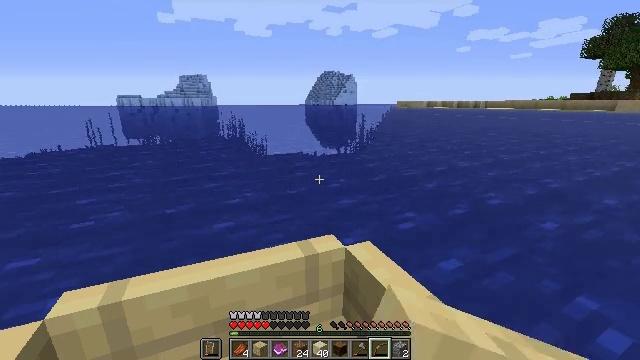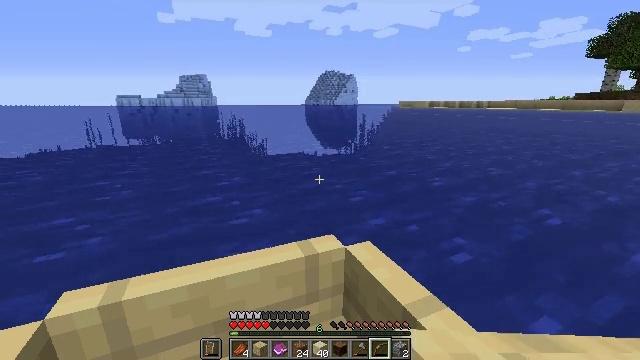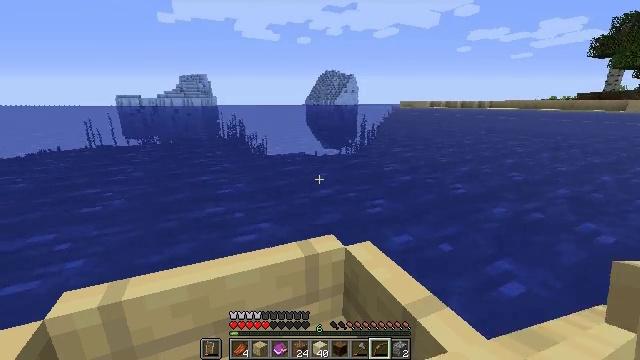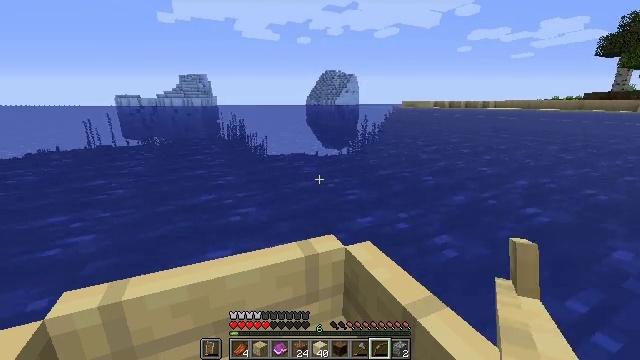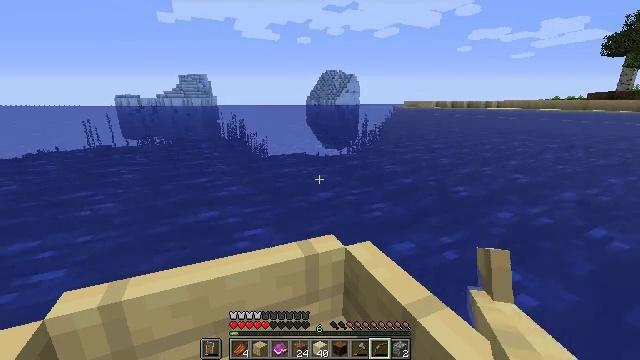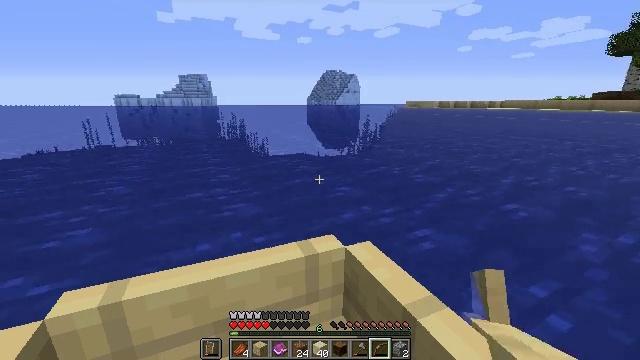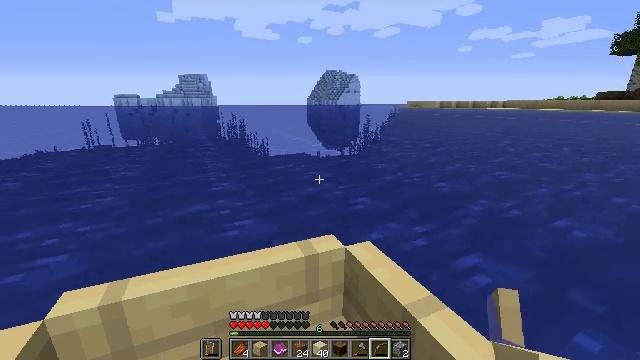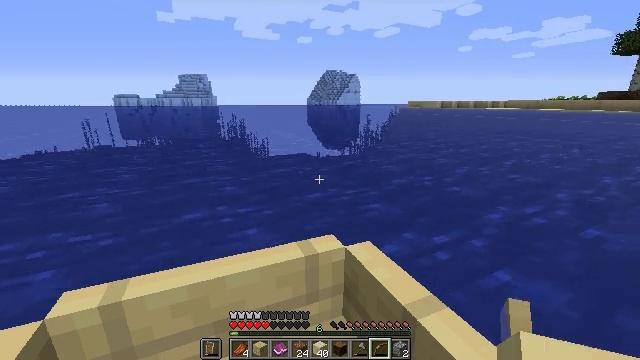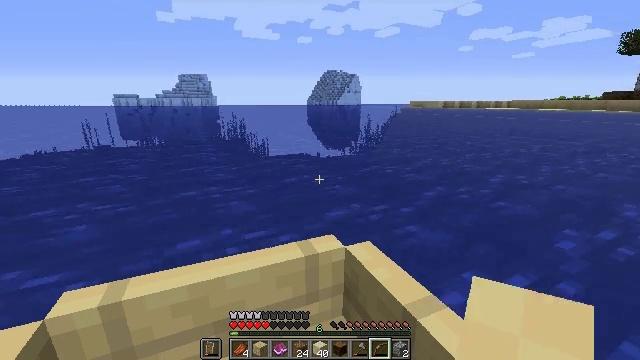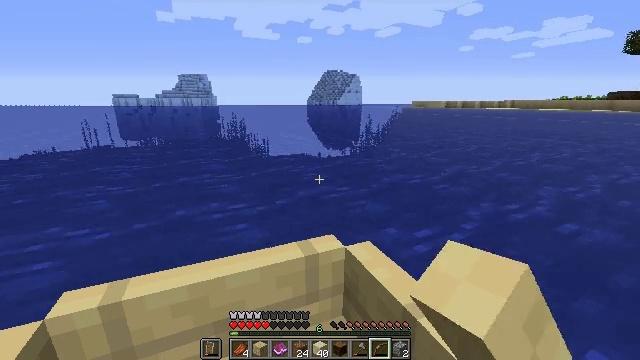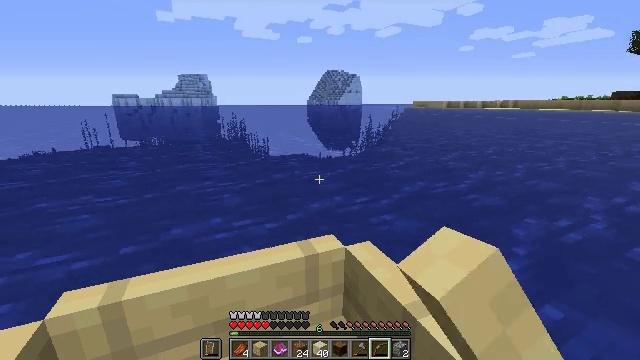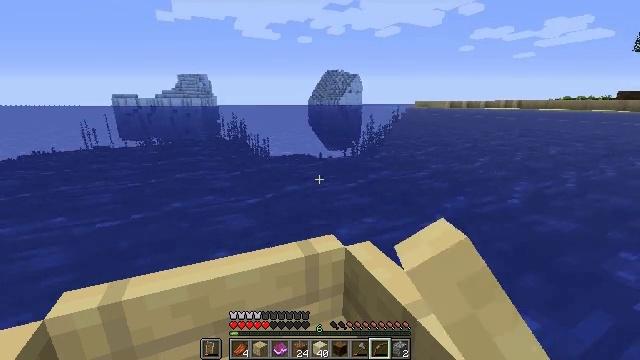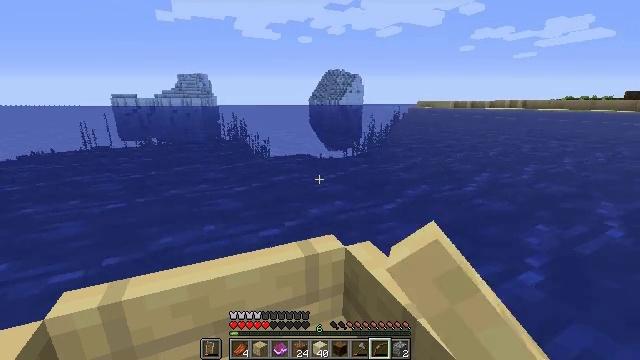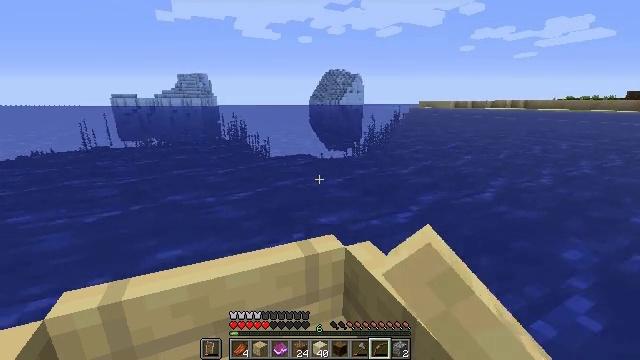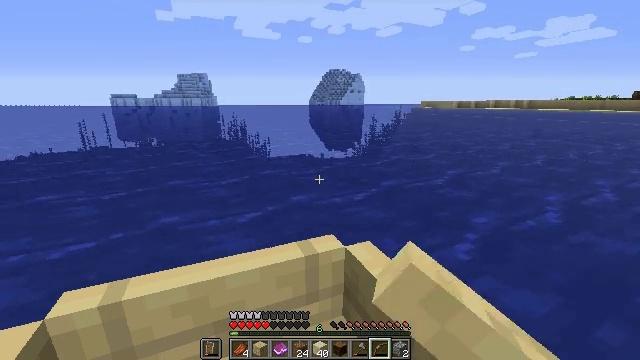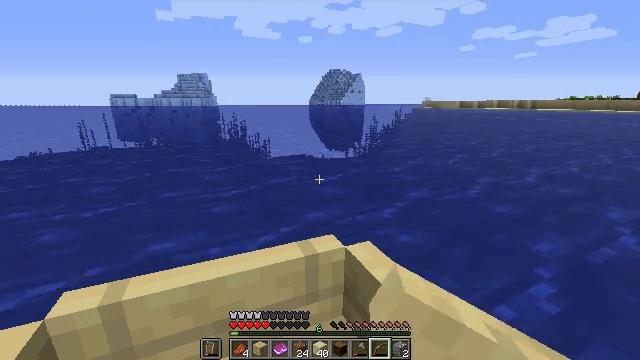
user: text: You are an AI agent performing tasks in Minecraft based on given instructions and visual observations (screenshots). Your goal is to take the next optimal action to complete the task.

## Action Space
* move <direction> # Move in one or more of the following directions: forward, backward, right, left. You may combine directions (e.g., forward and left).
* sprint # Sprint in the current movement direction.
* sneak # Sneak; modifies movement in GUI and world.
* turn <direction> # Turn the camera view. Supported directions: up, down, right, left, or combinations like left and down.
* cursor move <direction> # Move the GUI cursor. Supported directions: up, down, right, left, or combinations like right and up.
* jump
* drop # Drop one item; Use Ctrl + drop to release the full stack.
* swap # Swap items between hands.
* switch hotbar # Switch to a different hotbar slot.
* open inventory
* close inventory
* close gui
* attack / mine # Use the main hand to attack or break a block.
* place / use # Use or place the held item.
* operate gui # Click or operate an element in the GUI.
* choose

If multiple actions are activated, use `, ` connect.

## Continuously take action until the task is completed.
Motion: motion action
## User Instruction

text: Gather packed ice blocks.
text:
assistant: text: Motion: move forward
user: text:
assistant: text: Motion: move forward
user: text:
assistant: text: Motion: move forward
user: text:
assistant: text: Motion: move forward
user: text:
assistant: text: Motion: move forward
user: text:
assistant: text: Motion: move forward
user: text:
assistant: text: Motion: move forward
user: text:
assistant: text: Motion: move forward
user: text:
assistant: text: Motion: move forward
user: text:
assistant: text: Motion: move forward
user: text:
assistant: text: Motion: move forward
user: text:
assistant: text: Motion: move forward
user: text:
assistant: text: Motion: move forward
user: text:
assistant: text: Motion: move forward
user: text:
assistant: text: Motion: move forward
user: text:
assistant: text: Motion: move forward
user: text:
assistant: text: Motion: move forward
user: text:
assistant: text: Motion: move forward
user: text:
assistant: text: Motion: move forward
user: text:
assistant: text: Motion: move forward
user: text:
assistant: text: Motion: move forward
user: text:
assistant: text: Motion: move forward
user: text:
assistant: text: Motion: move forward
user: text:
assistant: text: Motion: move forward
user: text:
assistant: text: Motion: move forward
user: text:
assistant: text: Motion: move forward
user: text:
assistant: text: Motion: move forward
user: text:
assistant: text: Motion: move forward
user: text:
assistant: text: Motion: move forward
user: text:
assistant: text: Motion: move forward